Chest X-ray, PA view. Patient: 44 years old, sex M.
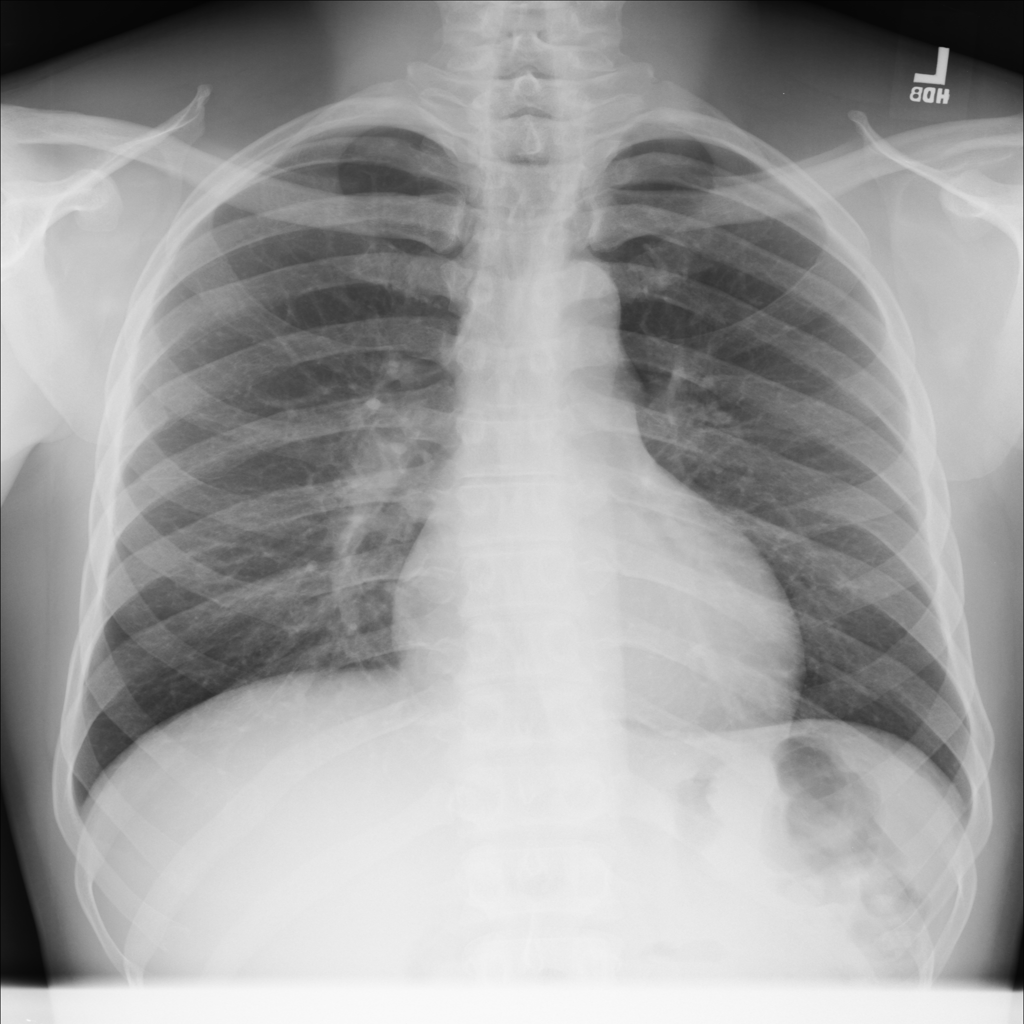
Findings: No Finding